Field crop: tomato
Growth stage: 1
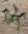
Species: solanum